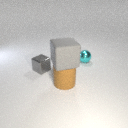
small cyan metal sphere behind large brown rubber cylinder